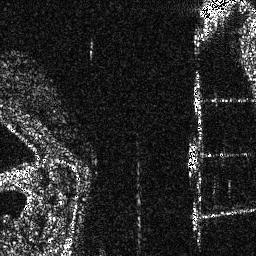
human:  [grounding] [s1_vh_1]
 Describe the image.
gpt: In the satellite image, there is  <ref>1 small ship </ref> <box>[[72, 54, 76, 68, 0]]</box> located at right.